Question: this is probably going to seem like a daft question but please bear with me as I am very new to WPF, UI is sadly not my main area of skills and so I'm struggling to get my head around the concepts of WPF.
I have a user control which contains a dock panel which then contains a tree view, the tree view is being bound using a Hierarchical Data Template which is working great, all the items and sub controls are being bound and I'm pleased with the rough layout result. However I wanted to add a button under the last bound tree view item.
Basically this is what I am trying to acheive :
At the moment I have a Grid inside the dock panel which has two rows, one for the tree view and one for the button but obviously the button is not part of the tree view, I want it to be within the scrolling area of the tree view so it appears as part of it and only appearing after the final item.
Here is my current XAML:
'''
<DockPanel>
<Grid Width="Auto" Height="Auto">
<Grid.RowDefinitions>
<RowDefinition Height="*"/>
<RowDefinition Height="23"/>
</Grid.RowDefinitions>
<TreeView ItemsSource="{Binding Path=Steps}" FontFamily="Calibri" FontSize="14" DataContext="{Binding}" Grid.Row="0">
<TreeView.ItemContainerStyle>
<Style TargetType="{x:Type TreeViewItem}">
<Setter Property="IsExpanded" Value="{Binding IsExpanded, Mode=TwoWay}"/>
<Setter Property="IsSelected" Value="{Binding IsSelected, Mode=TwoWay}"/>
<Setter Property="FontWeight" Value="Normal"/>
<Setter Property="Margin" Value="20,20,0,0"/>
<Style.Triggers>
<Trigger Property="IsSelected" Value="True">
<Setter Property="FontWeight" Value="Bold"/>
</Trigger>
</Style.Triggers>
</Style>
</TreeView.ItemContainerStyle>
<TreeView.Resources>
<HierarchicalDataTemplate DataType="{x:Type local:StepViewModel}" ItemsSource="{Binding Segments}">
<StackPanel Orientation="Horizontal">
<TextBlock Text="{Binding Name}" />
</StackPanel>
</HierarchicalDataTemplate>
<DataTemplate DataType="{x:Type local:SegmentViewModel}">
<DockPanel HorizontalAlignment="Stretch" >
<StackPanel Orientation="Horizontal" HorizontalAlignment="Stretch">
<myUserControl:SegmentLayout HorizontalAlignment="Stretch"/>
<TextBlock Text="{Binding Value}"/>
</StackPanel>
</DockPanel>
</DataTemplate>
</TreeView.Resources>
</TreeView>
<Button HorizontalAlignment="Left" Content="Add Step" Name="addStepButton" Height="23" Width="103" Grid.Row="1"/>
</Grid>
'''
Oh and before you ask, yes I am basically ripping the SharePoint Workflow designer, this is for an internal tool and for some reason I'm required to write a lightweight workflow engine which is done and a designer for it in WPF that looks very similar to the SP one. I don't make business decisions, just a code monkey ;) .
Many Thanks
Paul
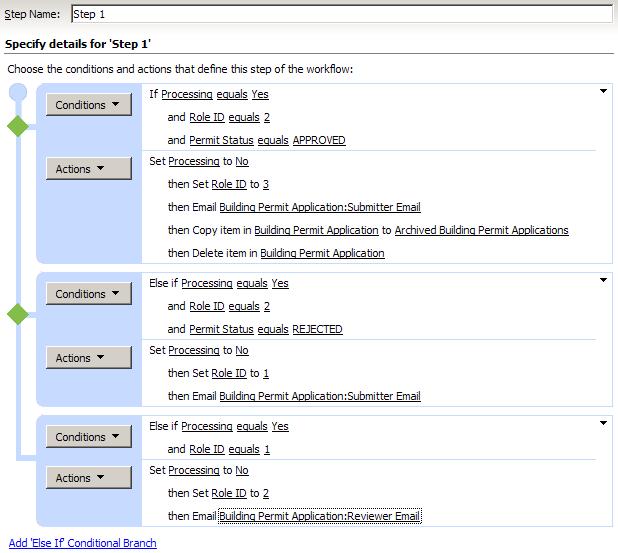
Answer: Use a <URL> for some more detail, just put the 'CollectionContainer' on top and a 'TreeViewItem' including a 'Button' at the bottom.